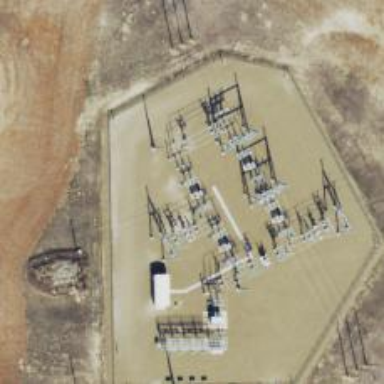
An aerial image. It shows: Switch for power supply.